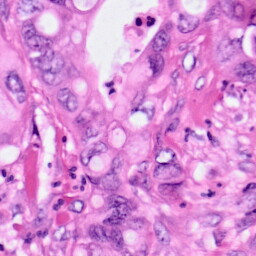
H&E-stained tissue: Pancreatic